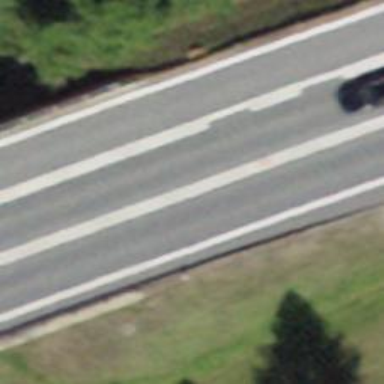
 designed for trunk highway and motorroad."